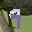
Label: 9